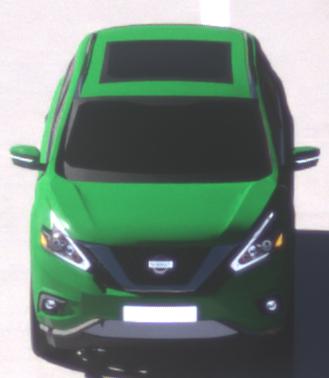
Make: Nissan
Model: Murano
Detailed model: Gen. 3 Z52
Model produced from: 2015
Doors: 5
Color: green
Road condition: wet road
Daytime: morning or afternoon
Contrast: high contrast